Question: I currently have my Other Linker Options as:

Unfortunately, this means that I can only ever run the executable when 'libsfml-dev' is installed, which is undesirable for game development. Whenever I even change the Other Linker Options or Search Directories>Linker will cause an error along the lines of:
'error while loading shared libraries: libsfml-graphics.so.2.2.0: cannot open shared object file: No such file or directory'. I assume this error happens because the libraries are relative, so it is completely portable.
### EDIT:
I am using Code::Blocks (as you can see from the image), and I would like to know how I can link to the libraries relatively. They link fine when it is run from Code::Blocks, but when I run the executable I get the above error. My current Code::Blocks options are:
Linker Options:
<URL>
(Other linker options is empty)
Search Directories:
<URL>
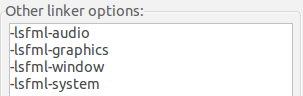
Answer: Your first linker options would be the correct ones.
The Library 'libsfml-dev' is only required on the compile machine.
There must also be another package which actually supplies the .so files. That one will also be required on the machine running the executable unless you package those .so files with your executable. In that case you probably need a script that sets 'LD_LIBRARY_PATH' to the local directory containing the packaged .so files and then executes your program.